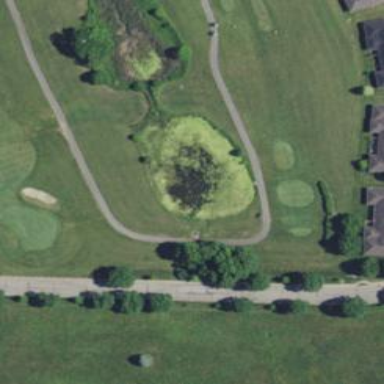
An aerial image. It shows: Picturesque scene of golf course with lateral water hazard.